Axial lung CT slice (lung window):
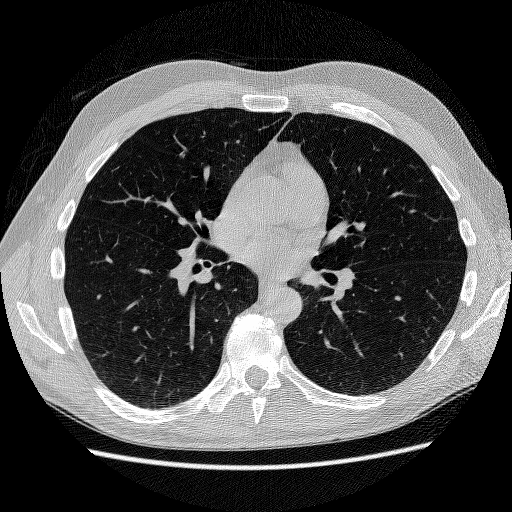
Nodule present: no